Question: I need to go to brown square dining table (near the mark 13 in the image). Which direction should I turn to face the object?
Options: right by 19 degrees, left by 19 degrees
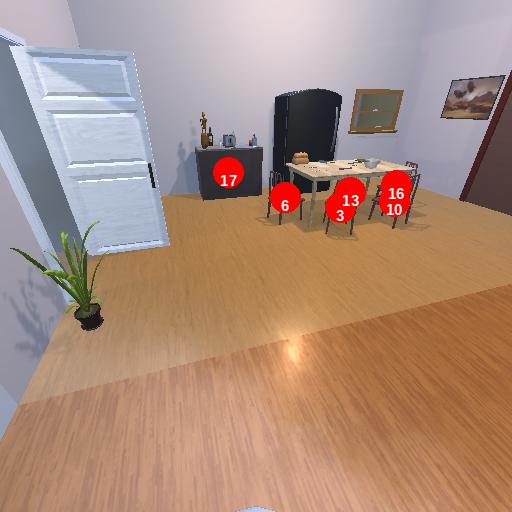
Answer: right by 19 degrees